Question: While I was programming I found weird behavior for the java String. I am trying to parse a string as command with arguments:
Below is a screenshot of the variables during debug.

This is my code to read the command:
'''
public List<String> readCommand(Sender sender, String command) {
boolean isInQuote = false;
List<String> splits = new ArrayList();
String current = "";
char[] arr = command.toCharArray();
for (int i = 0; i < command.toCharArray().length; i++) {
char c = arr[i];
if (c == '"') {
isInQuote = !isInQuote;
if (!isInQuote) {
splits.add(current);
current = "";
}
}
if (isInQuote) {
current += c;
} else {
if (c == ' ' || i == arr.length - 1) {
if (i == arr.length - 1) {
current += c;
}
splits.add(current);
current = "";
} else {
current += c;
}
}
}
return splits;
}
'''
As expected in the tests; the string should be parsed as:
1. "this"
2. "is a test"
3. "now"
instead it is parsed as:
1. "this"
2. ""is a test"
3. """
4. "now"
Why don't the escaped quotes work and what am I doing wrong?
P.S.: I would try to research this subject but I don't know how to call this. Argument parsing with quotes...?
UPDATE: After your help, I discovered another bug which I fixed. The code is fully working now. All that is left now is to remake it :). The " not working really confused me. <URL>
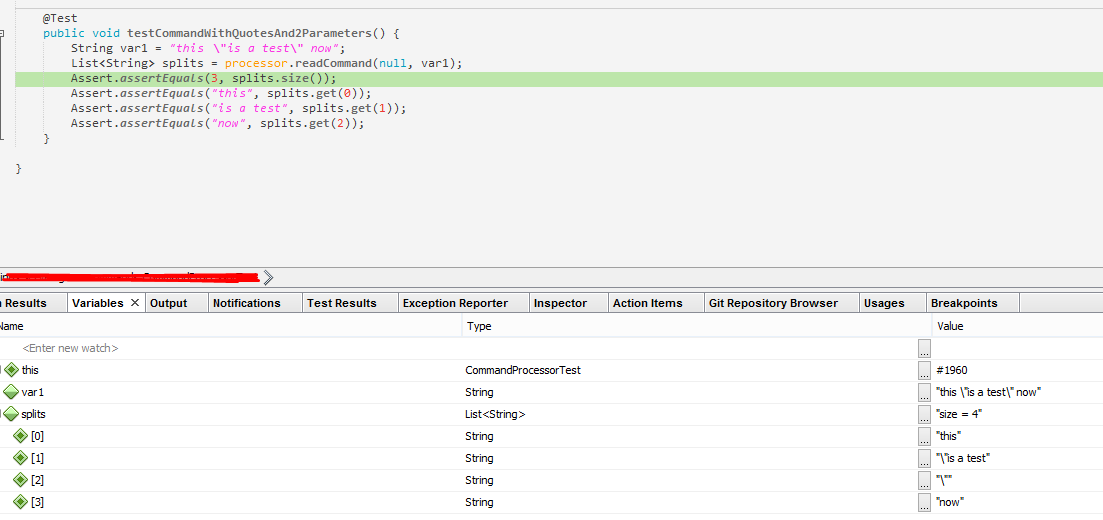
Answer: First let's simplify your current attempt with:
'''
public static void main(String[] args) throws Exception {
String data = "this "is a test" now "hello" goodbye";
List<String> splits = new ArrayList();
String current = "";
boolean inQuote = false;
for (int i = 0; i < data.length(); i++) {
if (data.charAt(i) == ' ' && !inQuote) {
// Add your current split word and move on to the next character
splits.add(current);
current = "";
continue;
} else if (data.charAt(i) == '"') {
// Flip the flag whenever you run across a quotation mark
inQuote = !inQuote;
}
// Add current character to string, spaces never get added
current += data.charAt(i);
}
// Add remaining split data from hitting the end of data
if (!current.isEmpty()) {
splits.add(current);
}
// Display results
for (String split : splits) {
System.out.println(split);
}
}
'''
Results:
'''
this
"is a test"
now
"hello"
goodbye
'''
## Regex
Then you can shorten your code with 'Regex' with the following (and the results are the same):
'''
public static void main(String[] args) throws Exception {
String data = "this "is a test" now "hello" goodbye";
Matcher matcher = Pattern.compile("[^\s"']+|"[^"]*"|'[^']*'").matcher(data);
while (matcher.find()) {
System.out.println(matcher.group());
}
}
'''